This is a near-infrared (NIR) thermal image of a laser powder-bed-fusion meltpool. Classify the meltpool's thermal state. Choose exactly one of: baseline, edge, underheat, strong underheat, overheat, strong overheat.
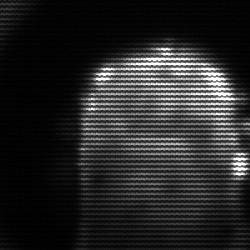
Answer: baseline